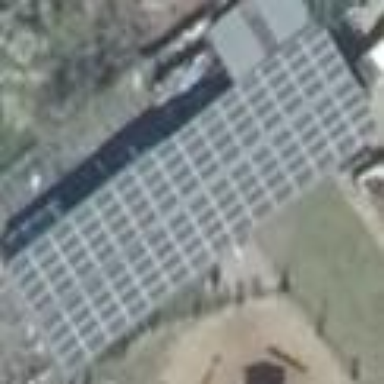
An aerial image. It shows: Building equipped with small solar photovoltaic panel for generating electricity.